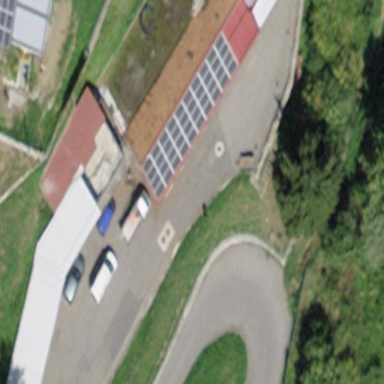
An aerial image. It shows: Solar photovoltaic panel generator.